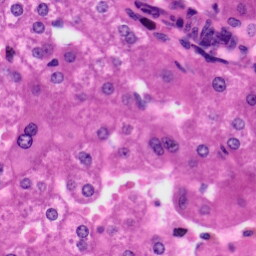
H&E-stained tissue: Liver